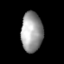
Tissue: lung
Cell type: Epithelial cells
Senescence score: 0.6514
Nuclear area (px): 833
Mean DAPI intensity: 156.394